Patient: sex F, age 34
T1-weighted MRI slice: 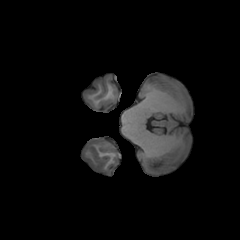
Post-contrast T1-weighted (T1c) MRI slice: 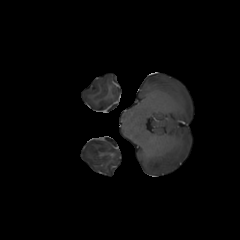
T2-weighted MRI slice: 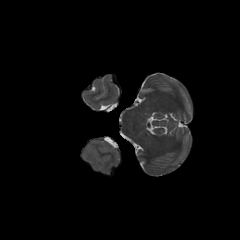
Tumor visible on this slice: no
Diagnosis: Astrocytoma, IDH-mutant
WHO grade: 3